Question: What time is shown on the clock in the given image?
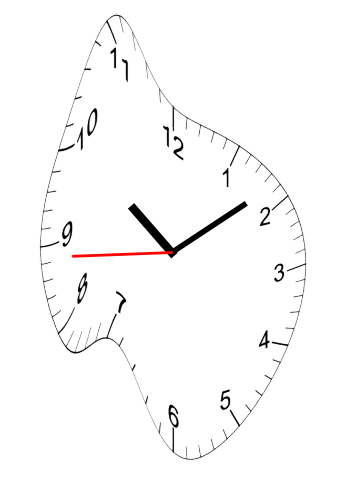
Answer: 10:08:44